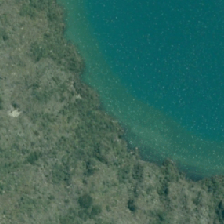
Land cover: lake_pond